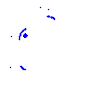
Particle: proton